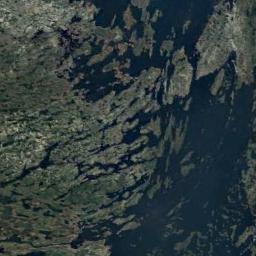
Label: wetland